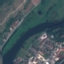
Land use / land cover: River